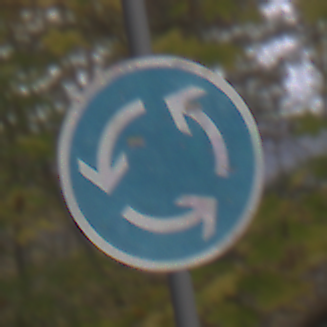
Verkehrszeichen: Kreisverkehr
Umgebung: Outdoor, Nature
Tageszeit: MorningAfternoon
Wetter: Overcast
Licht: Natural
Jahreszeit: Autumn
Kontrast: LowContrast